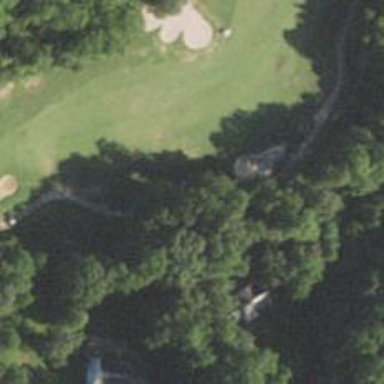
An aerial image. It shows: Service road used as golf cart path.